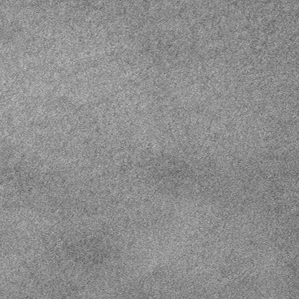
Label: frost